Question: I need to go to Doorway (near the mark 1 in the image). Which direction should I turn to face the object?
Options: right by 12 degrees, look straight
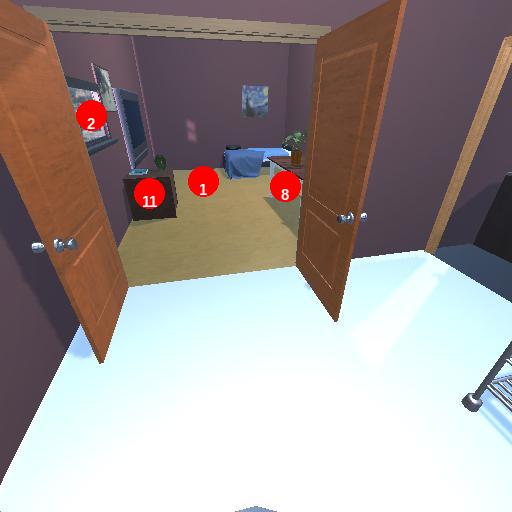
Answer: right by 12 degrees